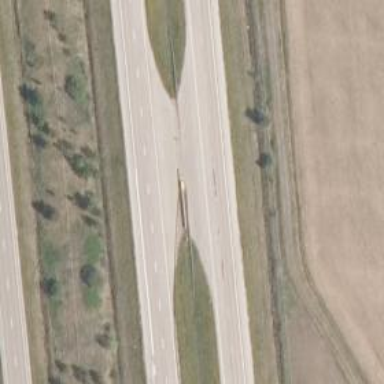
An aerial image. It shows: Motorway.